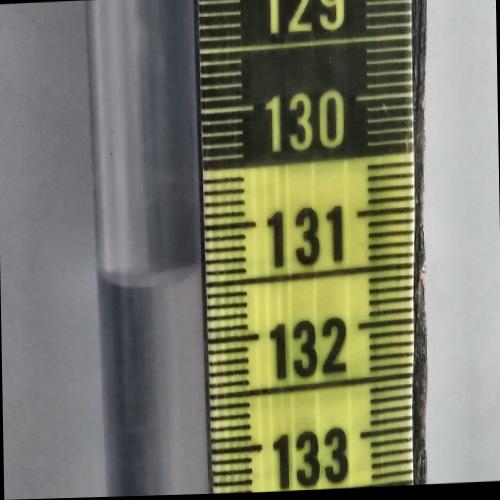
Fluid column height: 131.4 cm